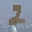
Label: 2